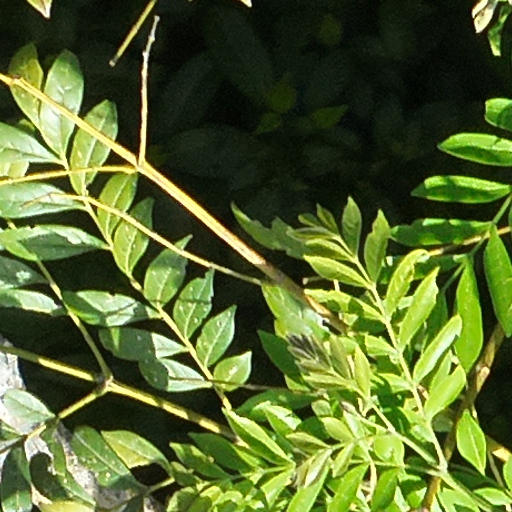
Species: Jacaranda copaia
GBIF accepted scientific name: Jacaranda copaia
Crown area (m\u00b2): 120.321